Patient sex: M
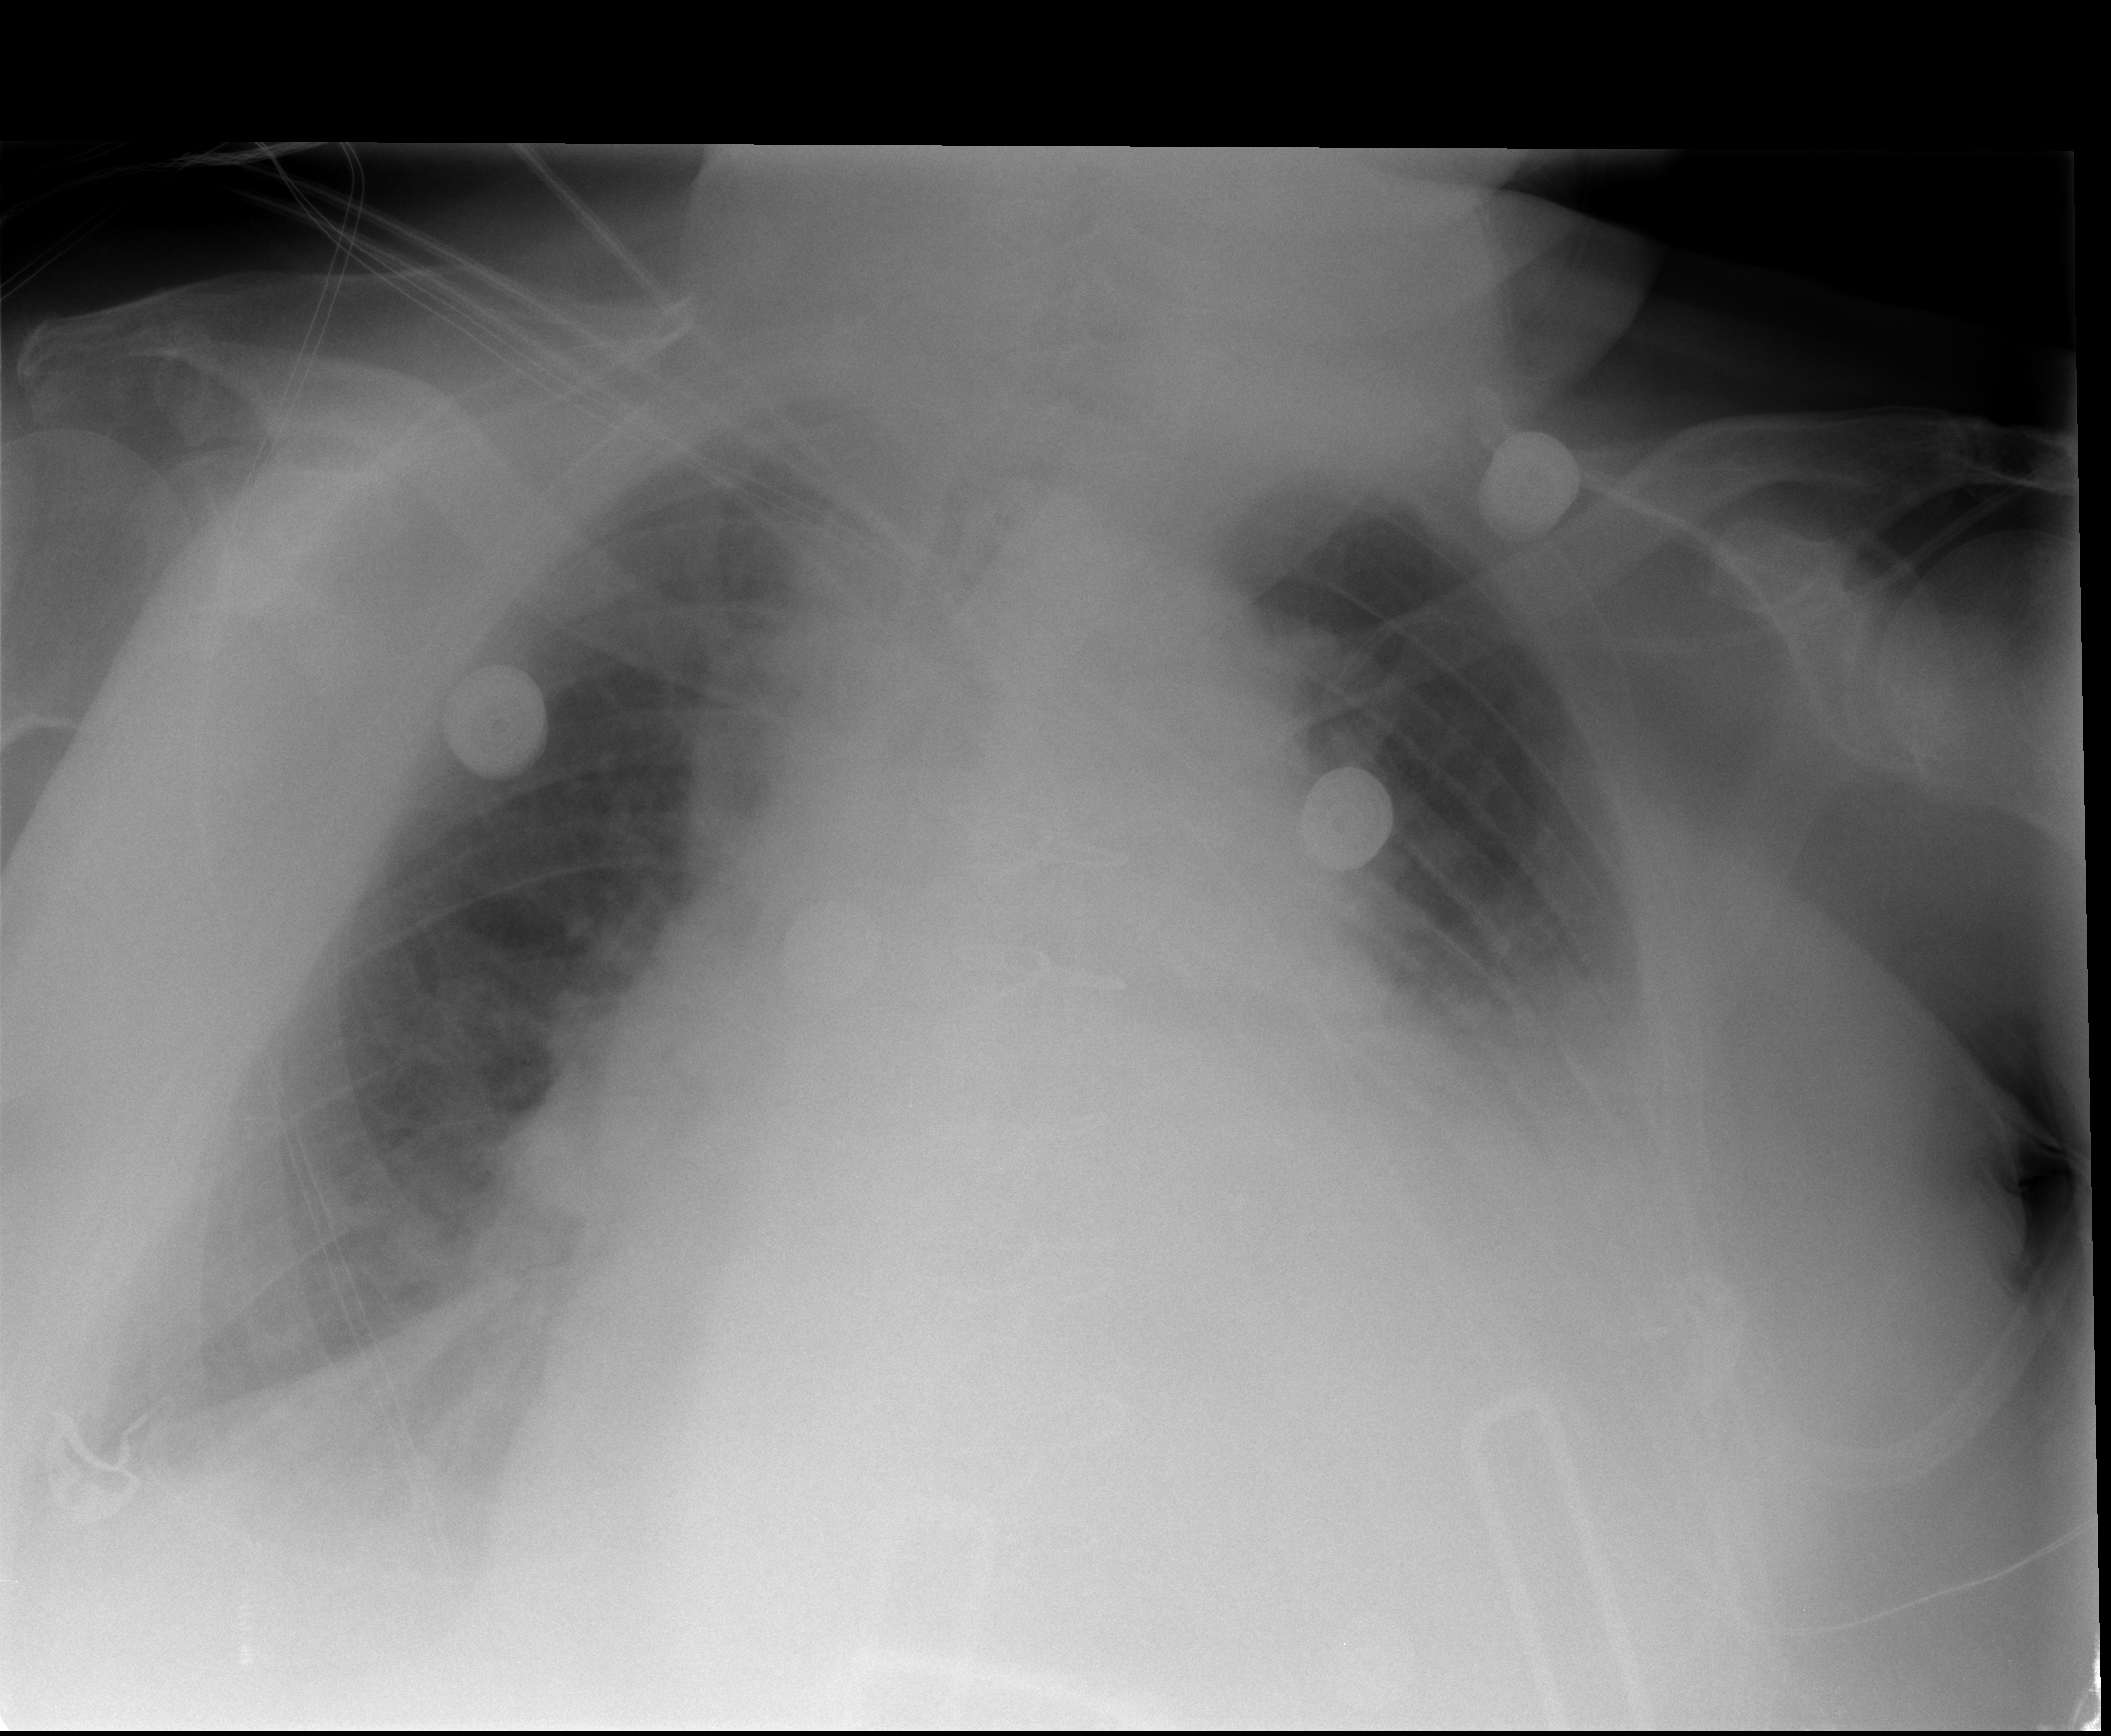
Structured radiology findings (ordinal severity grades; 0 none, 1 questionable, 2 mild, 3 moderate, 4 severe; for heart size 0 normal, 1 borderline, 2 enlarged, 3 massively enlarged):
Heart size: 3
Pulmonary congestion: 0
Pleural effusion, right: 2
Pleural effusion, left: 2
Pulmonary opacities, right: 0
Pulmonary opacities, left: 0
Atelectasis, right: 0
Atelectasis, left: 3